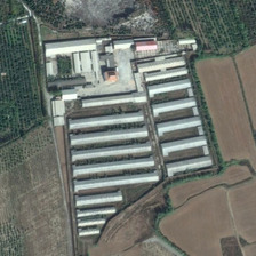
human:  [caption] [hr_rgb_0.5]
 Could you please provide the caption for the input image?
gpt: several white buildings are arranged in rows and are surrounded by agricultural land.

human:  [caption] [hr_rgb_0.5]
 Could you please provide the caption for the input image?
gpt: Some white buildings are lined up and surrounded by farmland.

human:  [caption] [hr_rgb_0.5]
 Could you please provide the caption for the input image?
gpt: Several white buildings are arranged in rows, surrounded by farmland.

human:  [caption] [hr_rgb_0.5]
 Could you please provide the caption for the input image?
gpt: White buildings around the farmland.

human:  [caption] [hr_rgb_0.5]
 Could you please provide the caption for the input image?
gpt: Several white buildings are laid out in Filas and are surrounded by agricultural land.